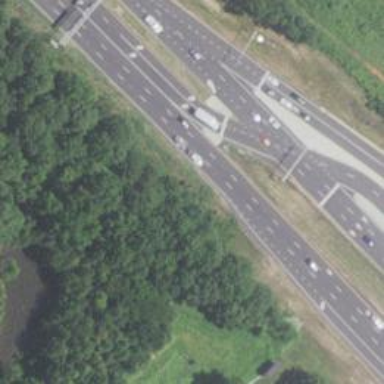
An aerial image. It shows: Trunk highway with expressway features.